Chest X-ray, AP view. Patient: 68 years old, sex M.
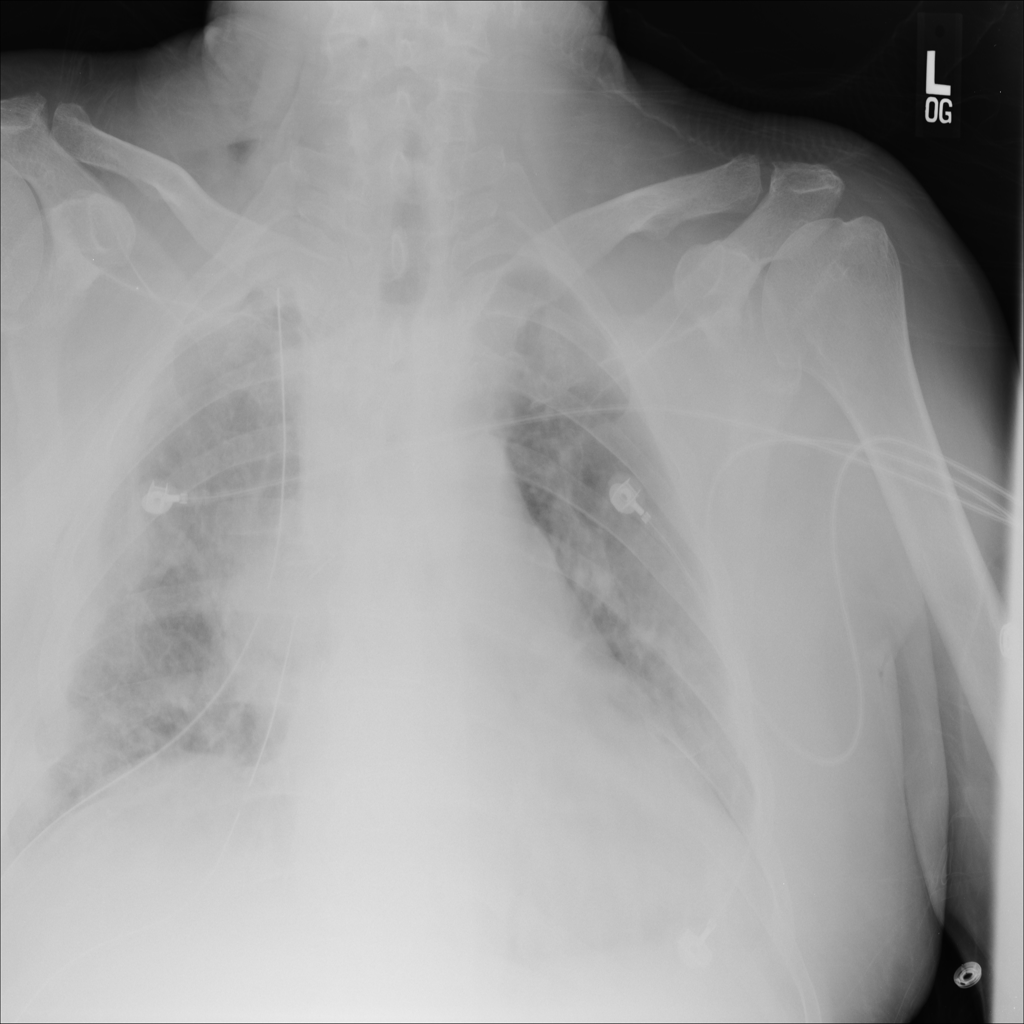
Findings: No Finding